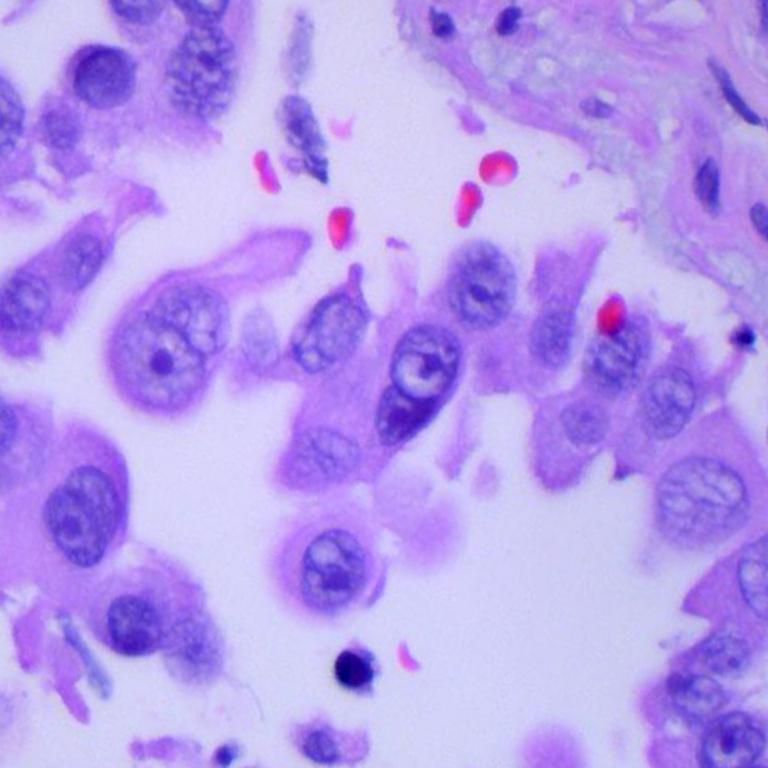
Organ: lung
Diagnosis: adenocarcinomas